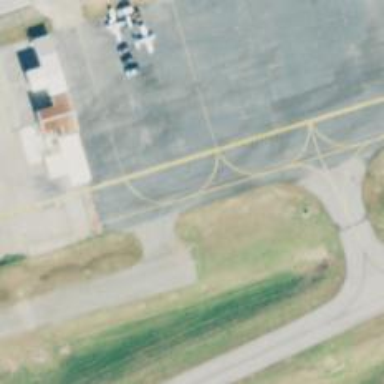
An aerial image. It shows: Taxiway at the airport with asphalt surface.